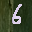
Label: 6